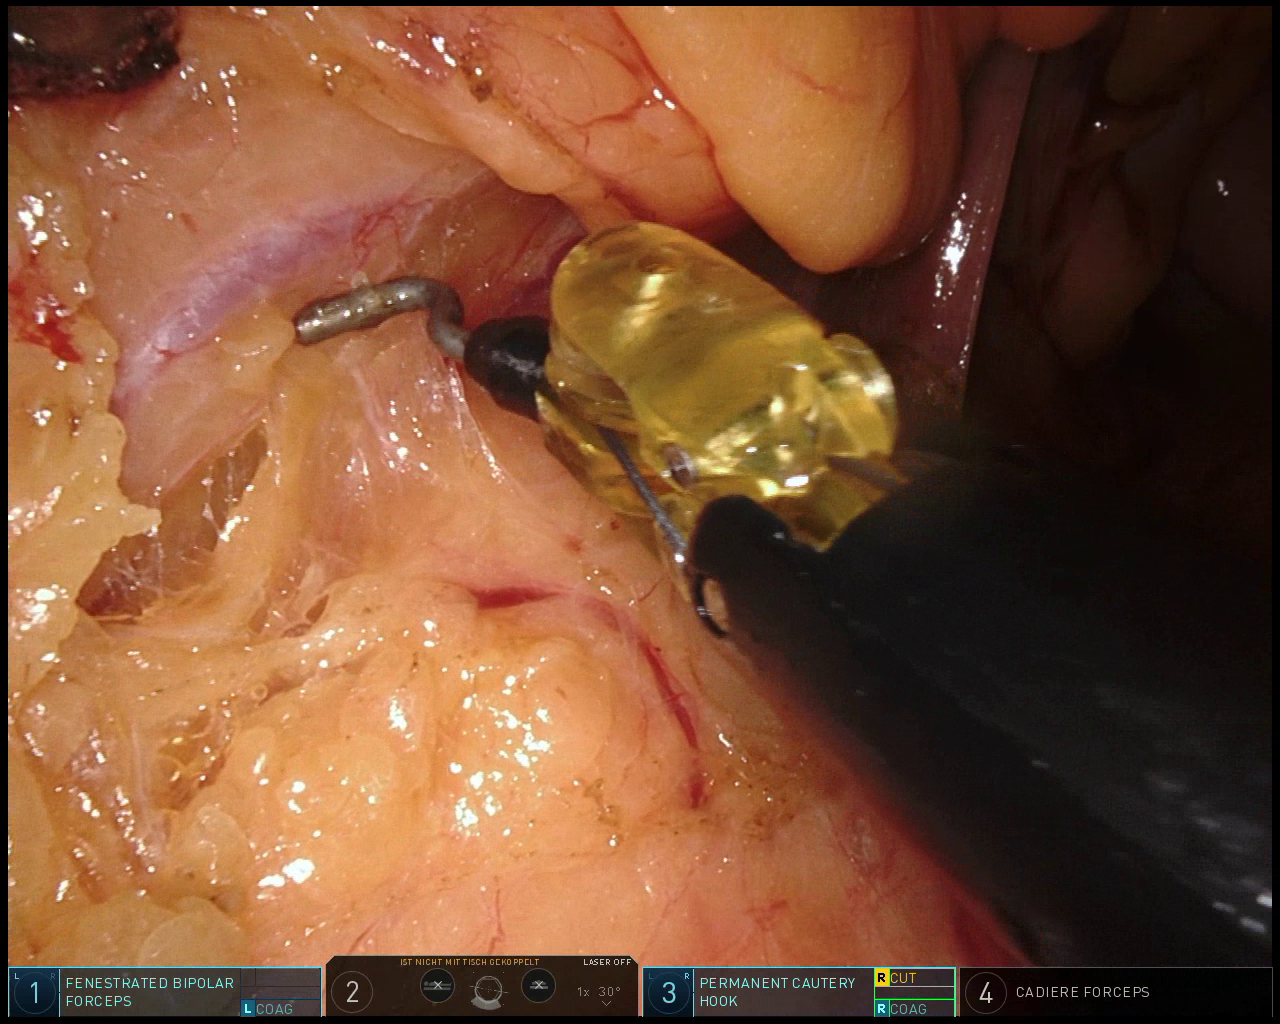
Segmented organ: inferior_mesenteric_artery
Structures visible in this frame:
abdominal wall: no
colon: yes
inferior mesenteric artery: yes
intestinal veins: no
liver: no
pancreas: no
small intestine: no
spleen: no
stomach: no
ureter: no
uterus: no
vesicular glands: no